RGB frame:
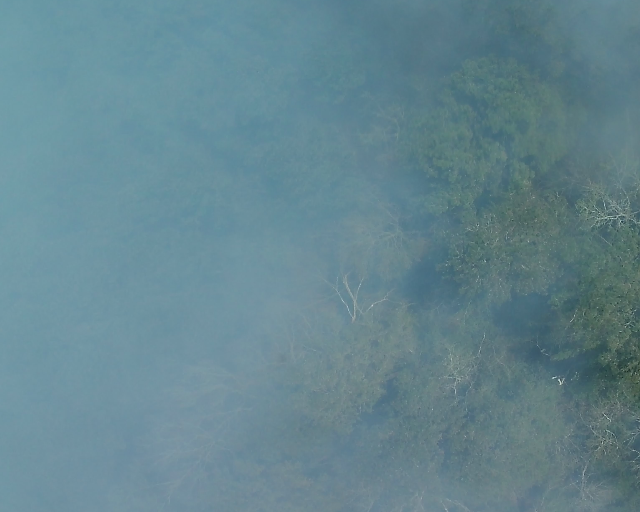
Thermal frame:
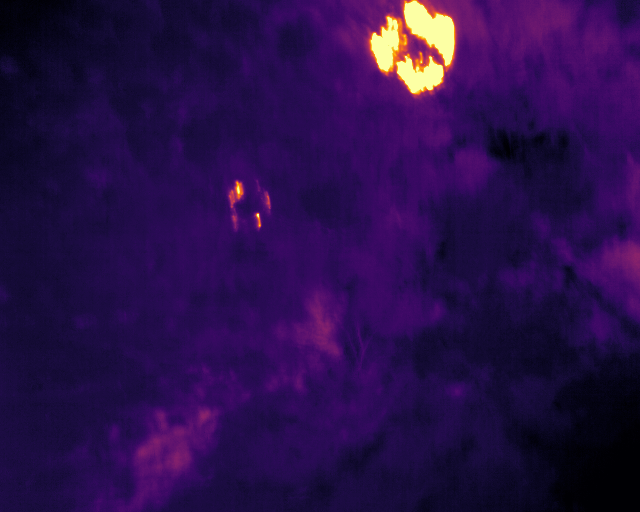
Captured: 2026-02-26 02:28:34
Pixels at or above 80 °C: 2042 (fraction of frame: 0.006232)